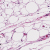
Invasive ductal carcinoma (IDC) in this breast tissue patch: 0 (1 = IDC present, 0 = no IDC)